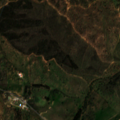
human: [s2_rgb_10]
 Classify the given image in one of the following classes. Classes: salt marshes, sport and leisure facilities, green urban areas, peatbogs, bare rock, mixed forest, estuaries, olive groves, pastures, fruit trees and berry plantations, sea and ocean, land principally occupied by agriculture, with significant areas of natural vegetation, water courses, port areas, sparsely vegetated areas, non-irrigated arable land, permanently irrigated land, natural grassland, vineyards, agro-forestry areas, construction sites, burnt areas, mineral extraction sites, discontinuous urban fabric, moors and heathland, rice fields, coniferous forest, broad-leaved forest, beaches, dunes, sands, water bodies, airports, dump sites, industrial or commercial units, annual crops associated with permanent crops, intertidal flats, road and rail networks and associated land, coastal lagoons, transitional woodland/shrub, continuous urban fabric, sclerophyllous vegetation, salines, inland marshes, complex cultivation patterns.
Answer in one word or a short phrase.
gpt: non-irrigated arable land, broad-leaved forest, transitional woodland/shrub